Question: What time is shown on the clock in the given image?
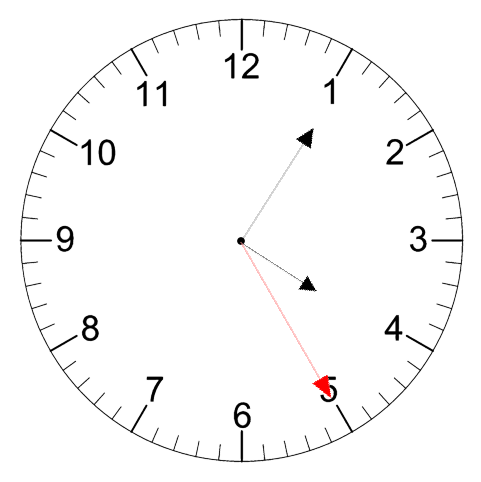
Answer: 04:05:25